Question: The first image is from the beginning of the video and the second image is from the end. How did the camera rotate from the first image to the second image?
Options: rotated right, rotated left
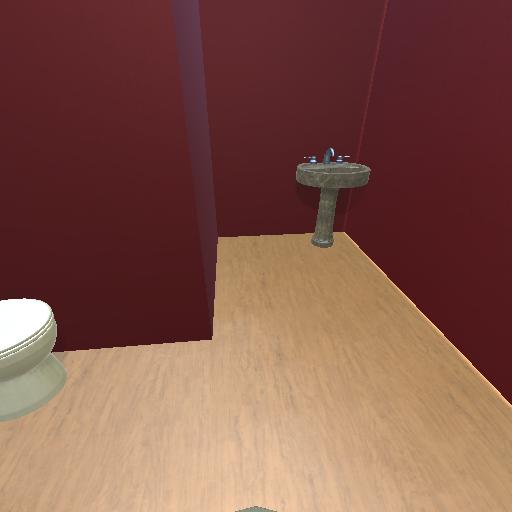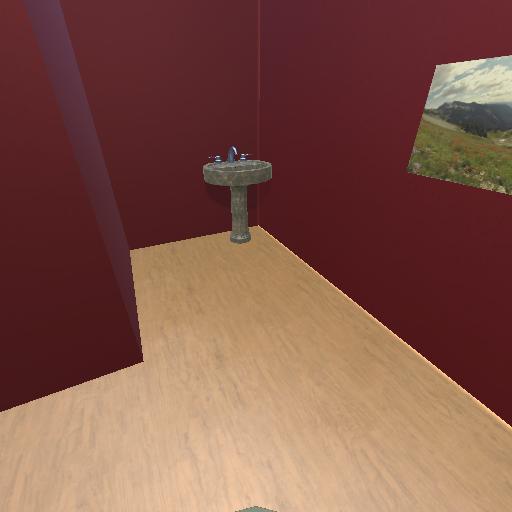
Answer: rotated right